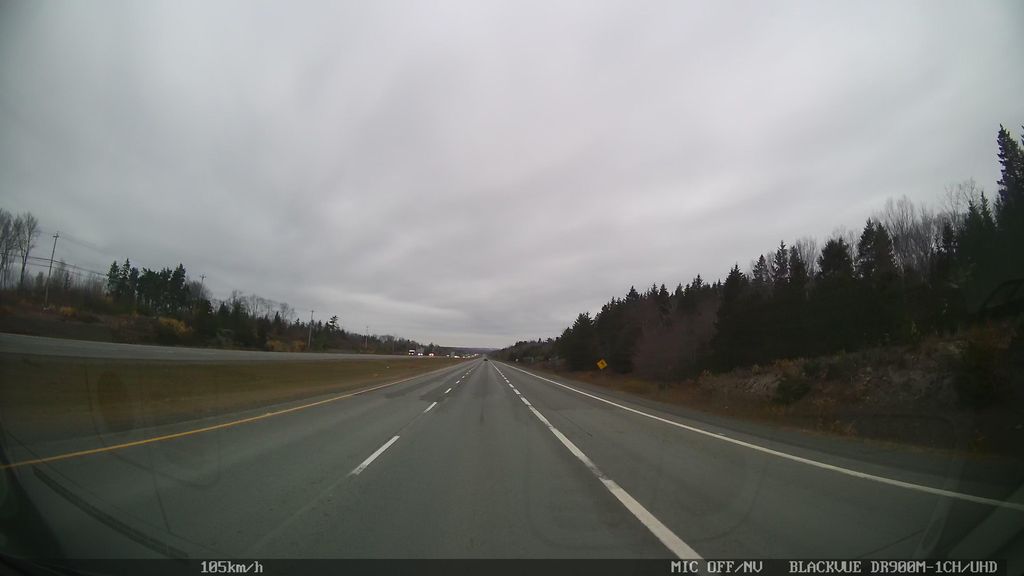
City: halifax